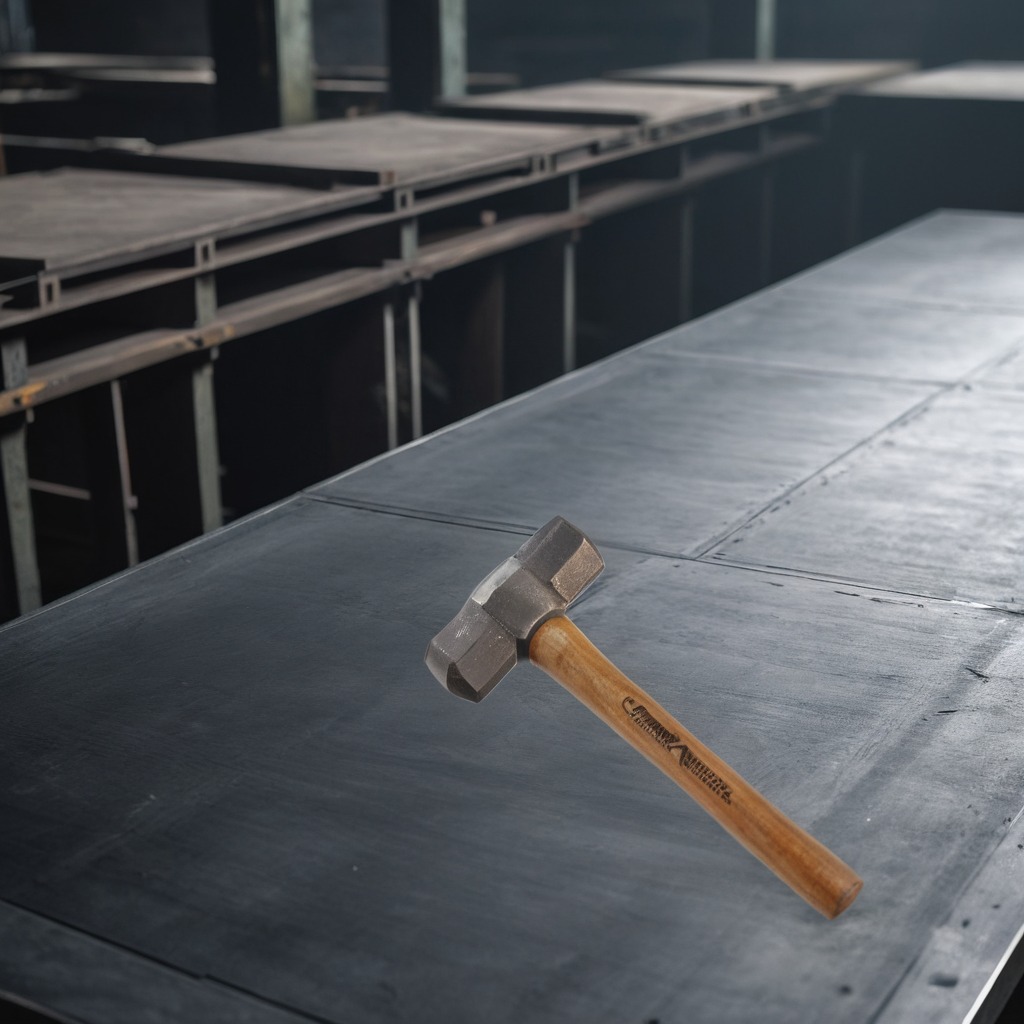
A hammer is lying on a cold steel table in a mining workshop.